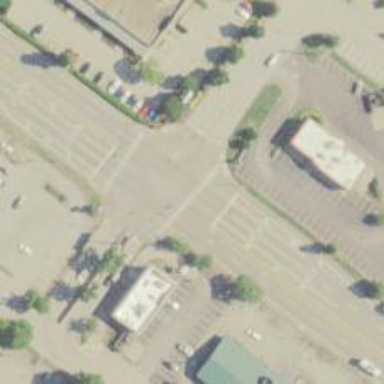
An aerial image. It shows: Marked road crossing.